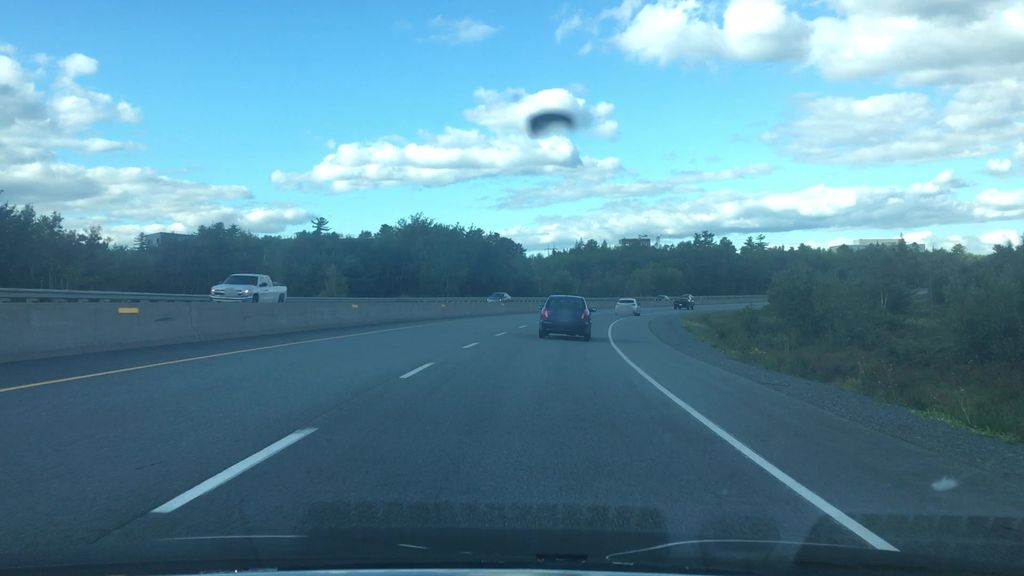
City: halifax